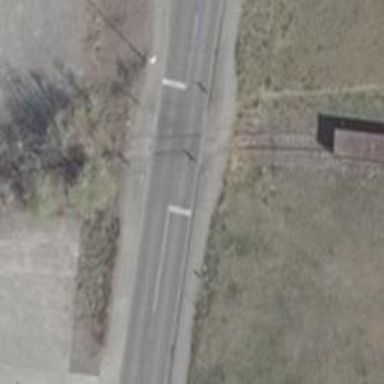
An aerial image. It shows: Railway level crossing.